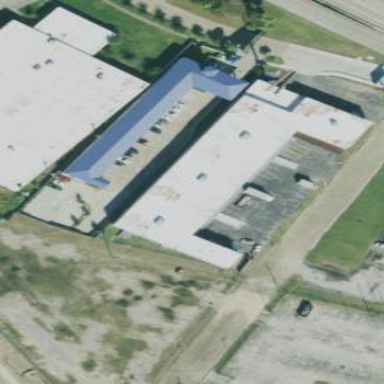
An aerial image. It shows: Motel building.